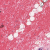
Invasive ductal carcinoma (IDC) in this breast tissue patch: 0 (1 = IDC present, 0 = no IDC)